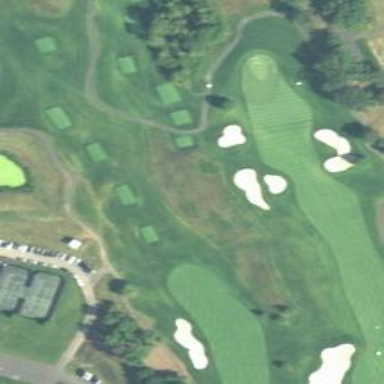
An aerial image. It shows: Golf rough area.